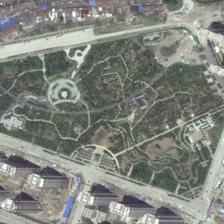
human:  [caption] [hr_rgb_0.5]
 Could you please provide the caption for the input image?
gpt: there are many tall buildings near the park .

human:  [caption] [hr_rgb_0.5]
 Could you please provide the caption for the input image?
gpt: there are many tall buildings near the park .

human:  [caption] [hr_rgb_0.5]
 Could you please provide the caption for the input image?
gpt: the park covers a large area and has grown a lot of green plants .

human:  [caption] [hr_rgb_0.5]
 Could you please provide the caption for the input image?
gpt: the park covers a large area and has grown a lot of green plants .

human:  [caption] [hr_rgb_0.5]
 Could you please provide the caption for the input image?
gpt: the park covers a large area and has grown a lot of green plants .